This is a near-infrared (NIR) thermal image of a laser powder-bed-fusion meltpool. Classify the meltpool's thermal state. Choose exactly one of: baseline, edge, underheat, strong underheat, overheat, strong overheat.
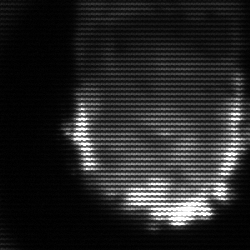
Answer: baseline